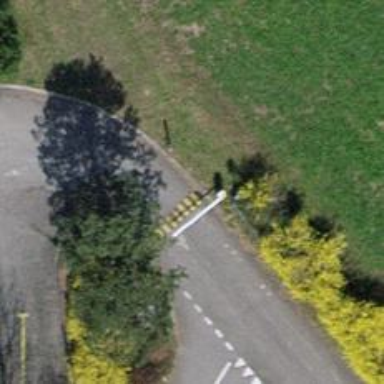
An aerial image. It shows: Lift gate barrier.